Question: I've a simple class like this:
'''
Public Class CalculationParameter{
public Long TariffId{get;set;}
}
'''
In a workflow activity, I've an like this:
'''
(From tariffDetail In db.Context.TariffDetails
Where tariffDetial.TariffId = calculationParameter.TariffId).FirstOrDefault()
'''
Dto is passed to Activity as an .
It raise following error and I'm wondering how to assign Id. Any Idea?
> LINQ to Entities does not recognize the method 'Int64
GetValue<URL>' method, and this
method cannot be translated into a store expression.
How can I assign the calculationParameter.TariffId to tariffDetial.TariffId?!
Screen shot attached shows that how I'm trying to assign 'calculationParameter.TariffId' to 'tariffDetail.TariffId' (car.Id = Dto.Id) and the query result should assign to 'CurrentTrafficDetail' object.
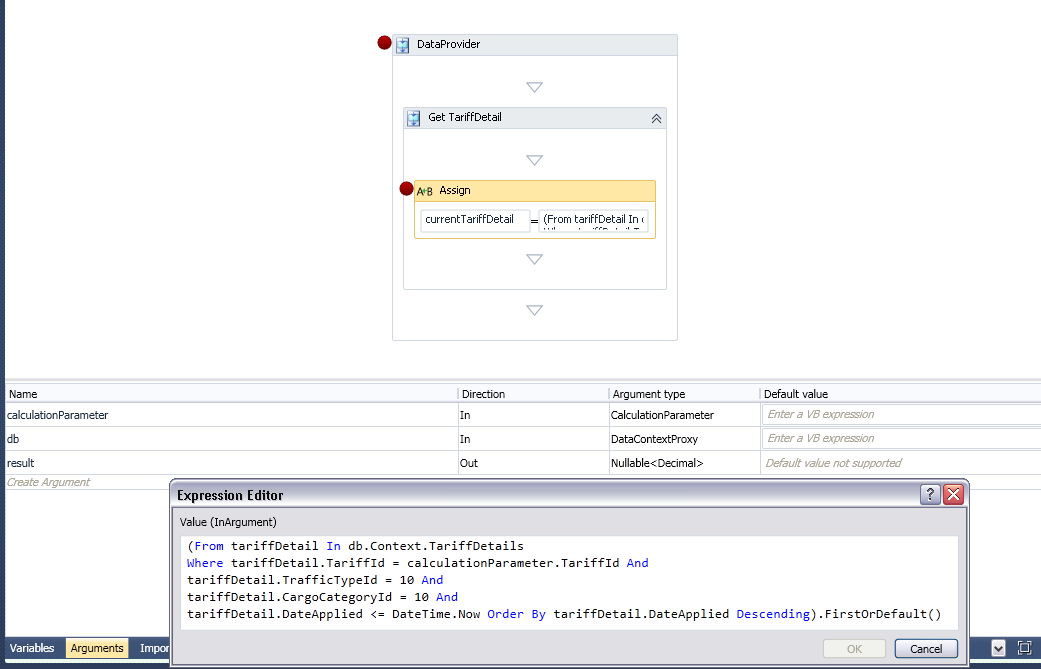
Answer: Here's your problem. I don't know if there is a solution to it.
As you said in a (now deleted, unfortunately necessitating that I answer) comment, the exception you're getting is
> LINQ to Entities does not recognize the method Int64 GetValue<URL> method, and this method cannot be translated into a store expression.
in your Linq query, is a Variable defined on the workflow. That Variable is actually an instance that extends the type and .
Normally, when the workflow executes, the LocationReference holds all the information it needs to find the value which is assigned to it. That value isn't retrieved until the last possible moment. At runtime, the process of retrieval (getting the executing context, getting the value, converting it to the expected type) is managed by the workflow.
However, when you introduce Linq into the mix, we have the issue you are experiencing. As you may or may not know, your expression gets compiled into the extension method version of the same.
'''
(From tariffDetail In db.Context.TariffDetails
Where tariffDetial.TariffId = calculationParameter.TariffId)
.FirstOrDefault()
'''
is compiled to
'''
db.Context.TariffDetails
.Where(x => x.TariffId = calculationParameter.TariffId)
.FirstOrDefault();
'''
When this executes, L2E . It gets and converted into a SQL query which is executed against the database.
As the interpreter isn't omniscient, there are a well defined <URL>
Unfortunately for you, getting the current value of a 'LocationReference' .
## TL:DR You cannot do this.
As for workarounds, the only thing I think you can do is create a series of on your data context type or add methods to your CalculationParameter class that you can call from within the Expression Editor. You can create your Linq to Entities queries within these methods, as all types will already have been dereferenced by the workflow runtime, which means you won't have to worry about the L2E interpreter choking on LocationReferences.
*Edit: A workaround <URL>